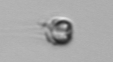
Label: Apedinella